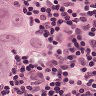
Metastatic tissue present: yes